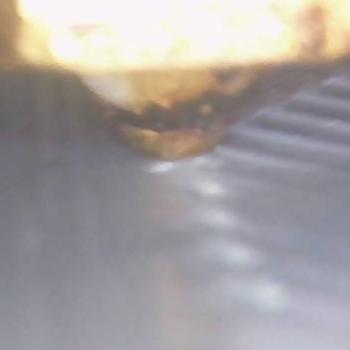
Flow rate: 59%